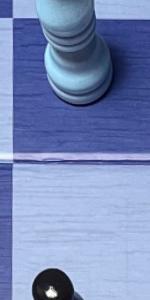
Label: Empty